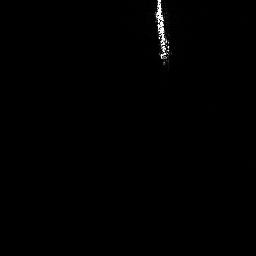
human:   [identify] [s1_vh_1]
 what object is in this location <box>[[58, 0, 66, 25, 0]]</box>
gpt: <ref>1 medium ship at the top</ref>